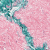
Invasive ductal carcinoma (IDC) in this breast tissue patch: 0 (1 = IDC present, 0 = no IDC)